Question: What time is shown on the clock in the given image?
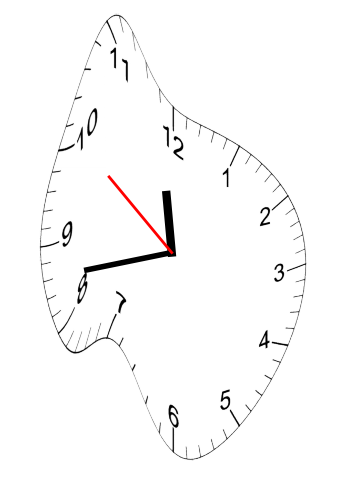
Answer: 11:42:51